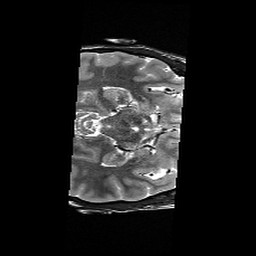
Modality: T2w
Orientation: axial
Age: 30
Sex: female
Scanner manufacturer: siemens
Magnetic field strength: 3 T
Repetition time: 6.1 s
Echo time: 0.104 s